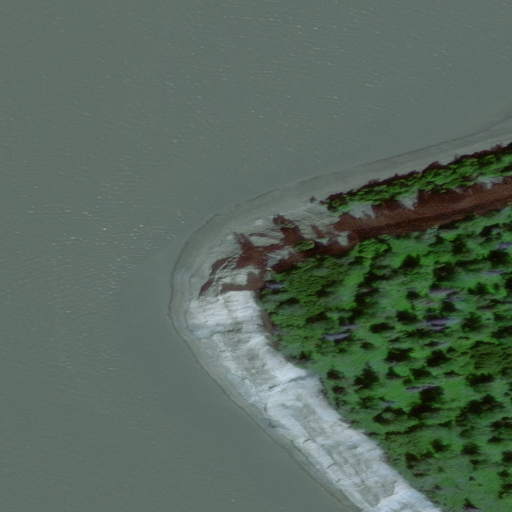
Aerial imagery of cape in Alaska named K'eł Taydeght containing only unknown